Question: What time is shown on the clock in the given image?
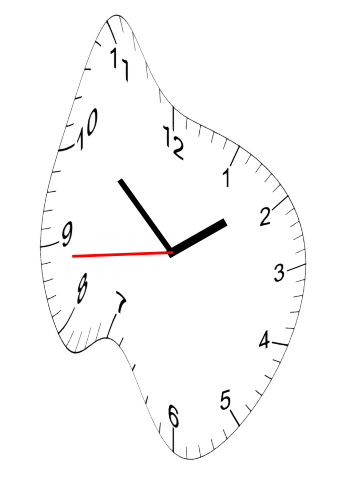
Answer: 01:51:44